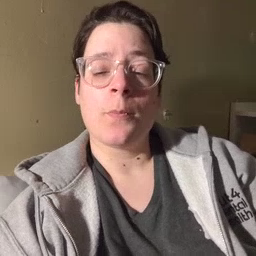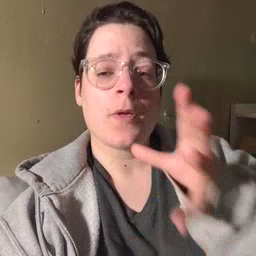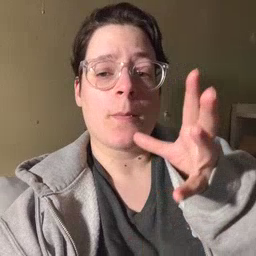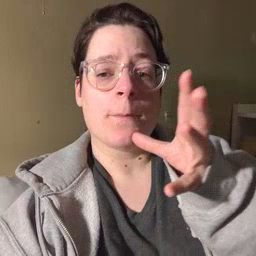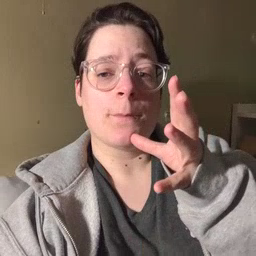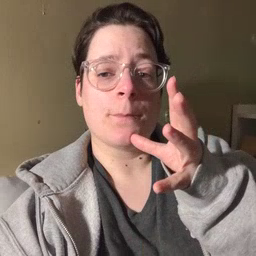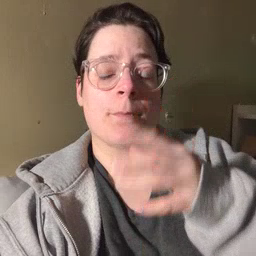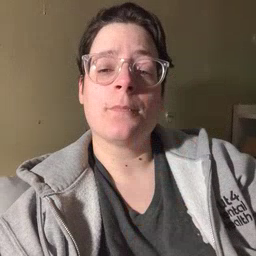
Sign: mom